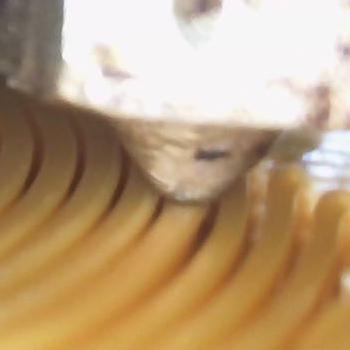
Flow rate: 127%